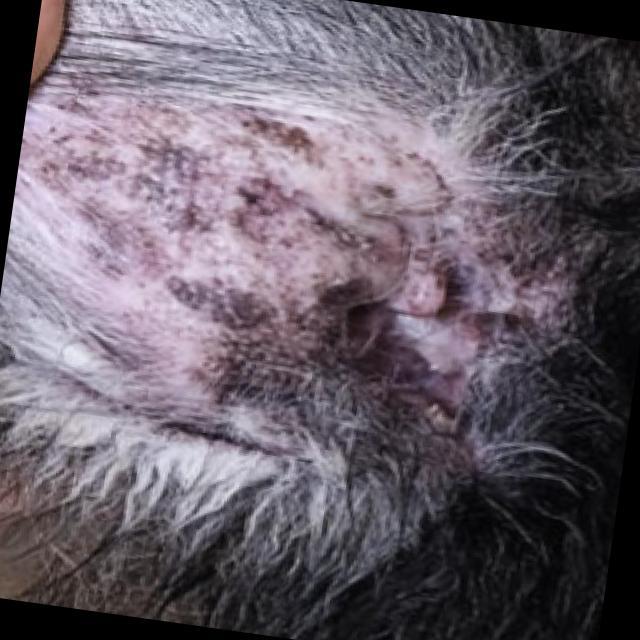
Canine fungal skin infection — characterized by alopecia, scaling, crusting, and circular lesions. Common agents include Malassezia and Candida species.